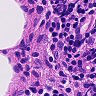
Metastatic tissue present: no